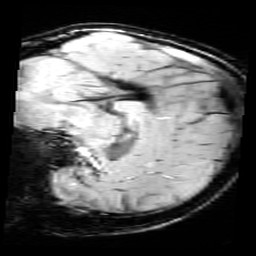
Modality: SWI
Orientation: sagittal
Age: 12
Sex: male
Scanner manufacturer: siemens
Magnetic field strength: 3 T
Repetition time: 0.027 s
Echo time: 0.02 s